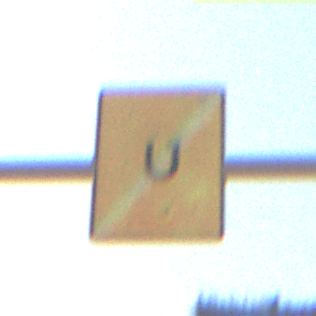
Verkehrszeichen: EndeUmleitung
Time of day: MorningAfternoon
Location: Outdoor (Suburban)
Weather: Clear
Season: NotSpecified
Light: Natural